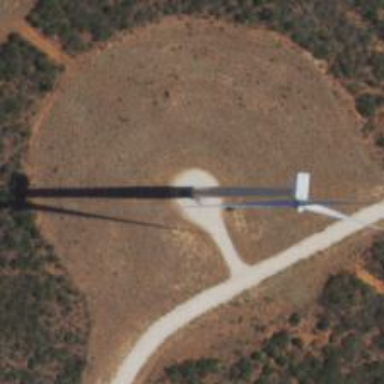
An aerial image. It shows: Wind generator powered by horizontal axis wind turbine.